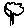
Label: tree